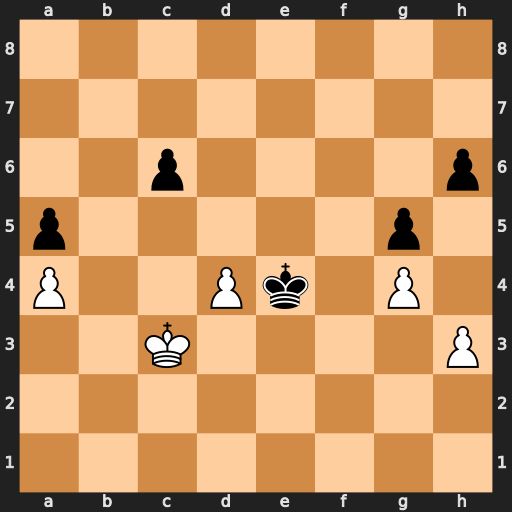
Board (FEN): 8/8/2p4p/p5p1/P2Pk1P1/2K4P/8/8
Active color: w
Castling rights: -
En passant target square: -
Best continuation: Kc4 Kf3 Kc5